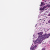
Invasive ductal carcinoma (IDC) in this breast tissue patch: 0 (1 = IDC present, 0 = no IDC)